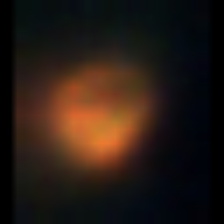
Taxon: NanoPlankton
Group: Other